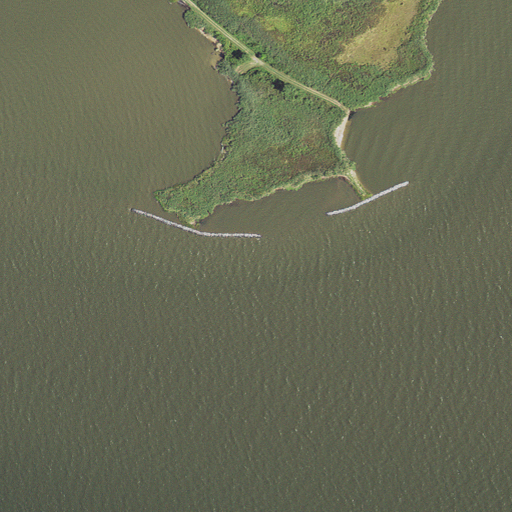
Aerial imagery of cape in Maryland named Cedar Point containing open water and herbaceous wetlands